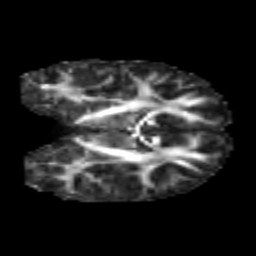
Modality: FA
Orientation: coronal
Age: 6
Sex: male
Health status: healthy